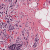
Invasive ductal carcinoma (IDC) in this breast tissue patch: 1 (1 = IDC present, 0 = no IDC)